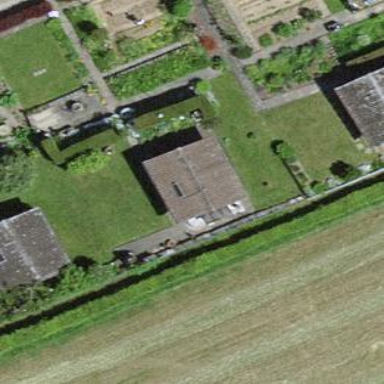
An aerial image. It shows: Allotment house.